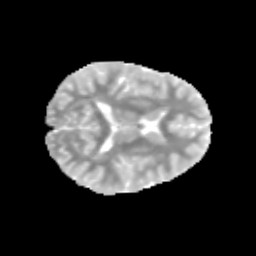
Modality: MD
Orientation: axial
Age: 9
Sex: female
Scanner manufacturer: siemens
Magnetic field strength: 3 T
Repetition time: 3.8 s
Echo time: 0.07 s